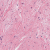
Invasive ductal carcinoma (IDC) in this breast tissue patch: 0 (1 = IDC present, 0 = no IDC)